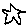
Label: star